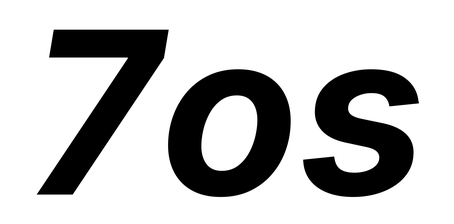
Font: Inter-Italic_Bold_Italic